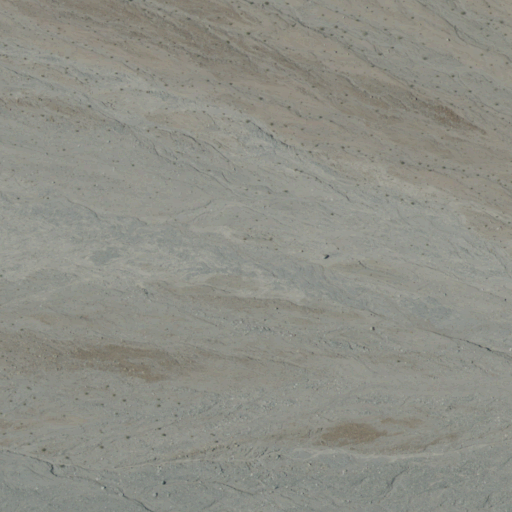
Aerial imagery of valley in California named Sheep Canyon containing only barren land